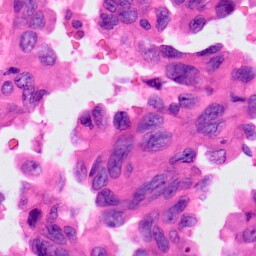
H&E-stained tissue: Lung